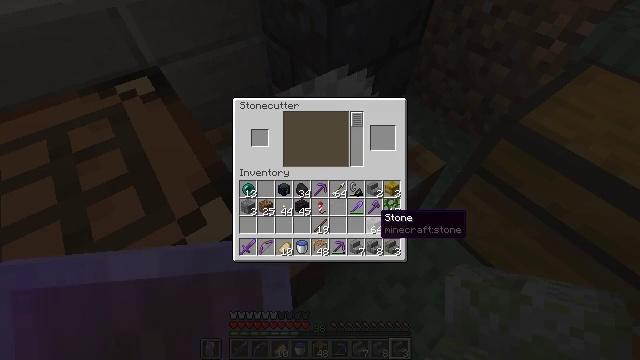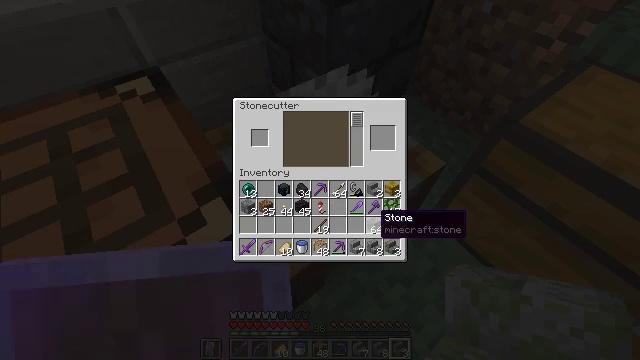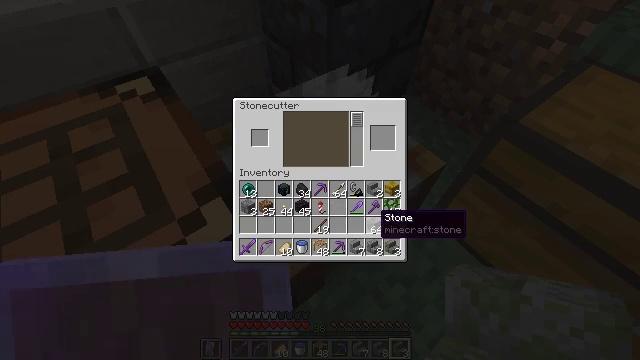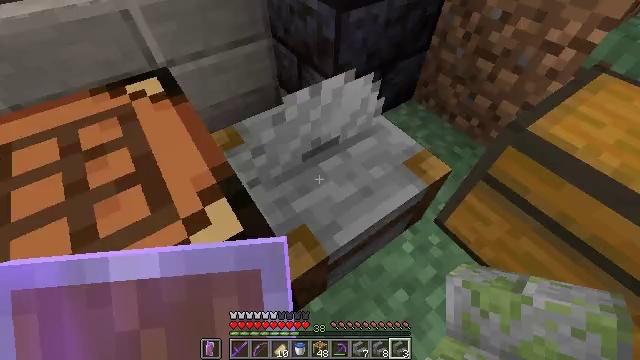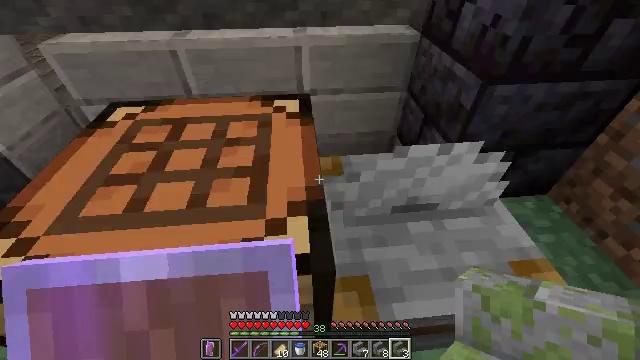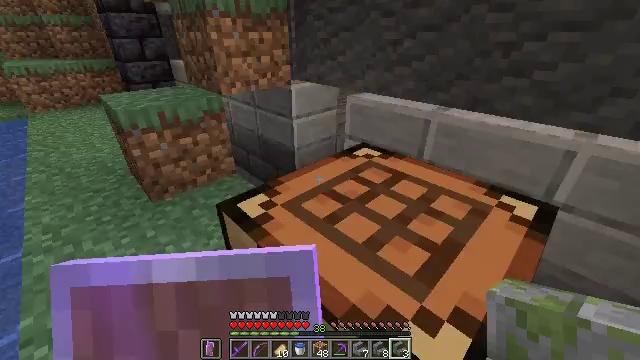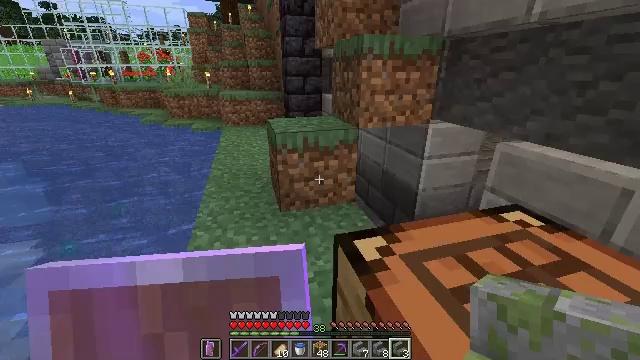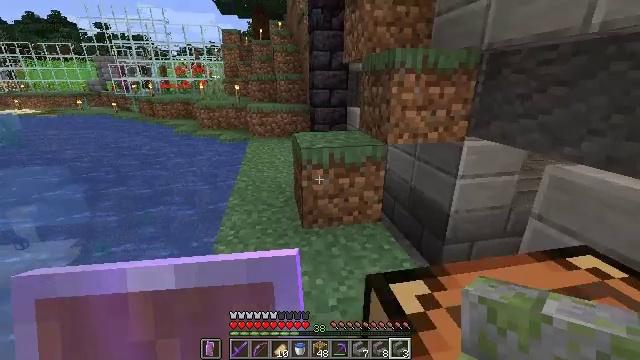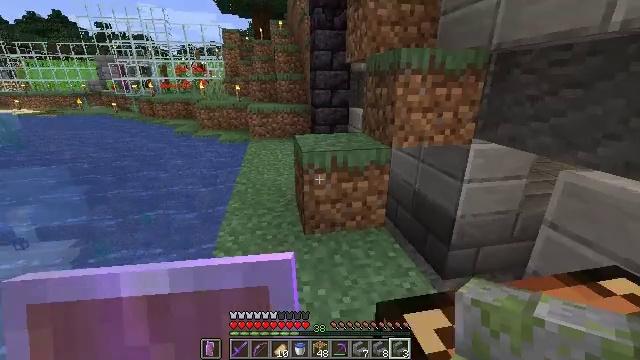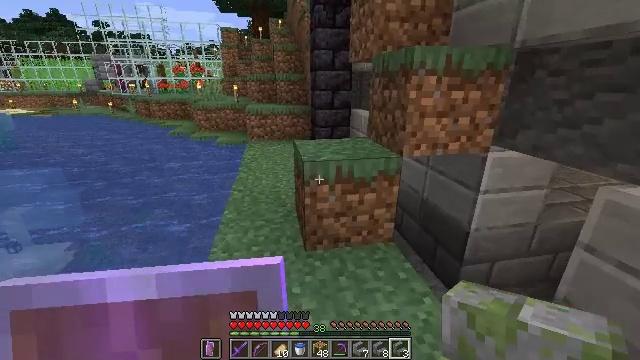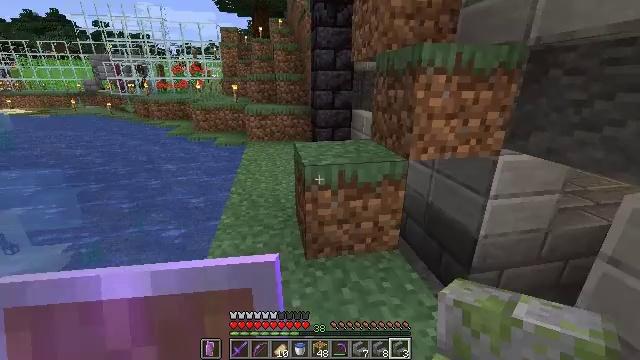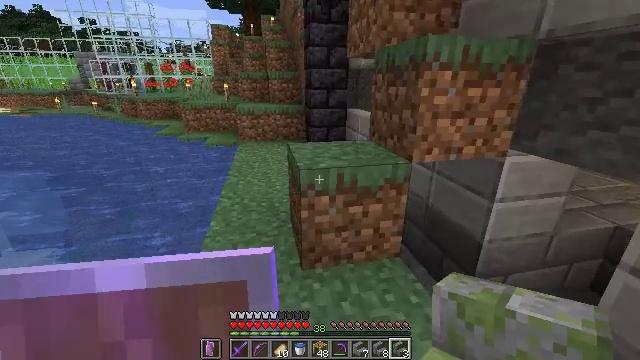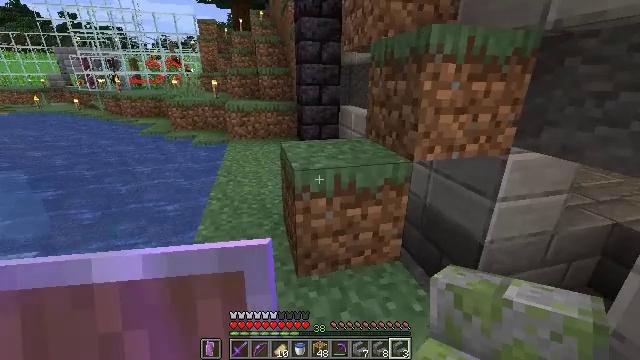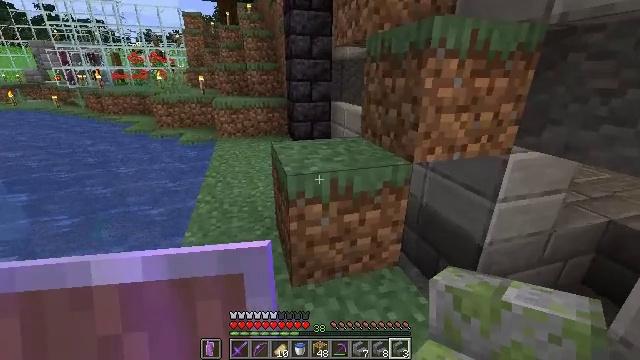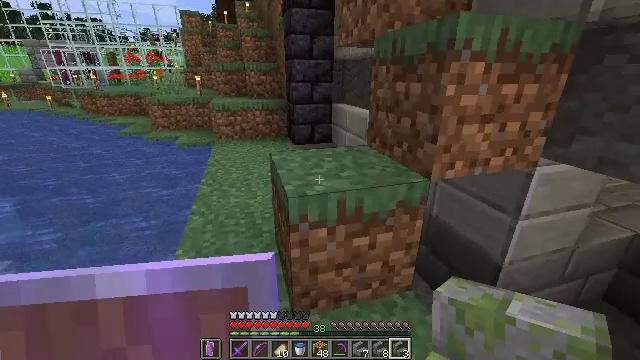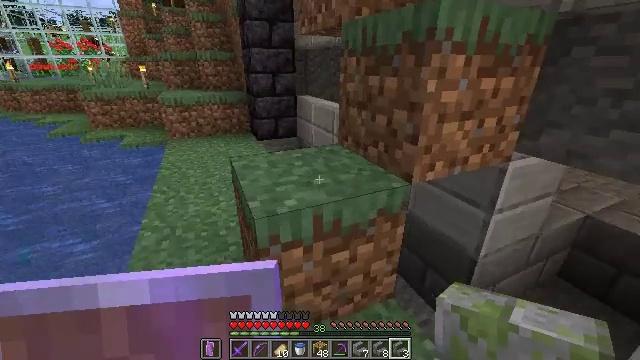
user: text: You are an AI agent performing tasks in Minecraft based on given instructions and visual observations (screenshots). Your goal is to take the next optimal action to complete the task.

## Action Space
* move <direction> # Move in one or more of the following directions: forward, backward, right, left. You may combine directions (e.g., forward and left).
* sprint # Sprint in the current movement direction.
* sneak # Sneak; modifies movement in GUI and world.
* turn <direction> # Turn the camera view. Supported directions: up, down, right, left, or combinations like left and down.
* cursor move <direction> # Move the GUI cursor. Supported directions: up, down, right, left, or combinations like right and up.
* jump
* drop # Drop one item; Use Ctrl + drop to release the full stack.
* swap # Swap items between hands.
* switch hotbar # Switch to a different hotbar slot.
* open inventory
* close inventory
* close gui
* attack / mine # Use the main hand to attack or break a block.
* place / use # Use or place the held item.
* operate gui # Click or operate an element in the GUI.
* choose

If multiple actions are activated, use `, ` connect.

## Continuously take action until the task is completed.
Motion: motion action
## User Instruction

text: Attack the andesite wall to dismantle it.
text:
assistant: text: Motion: no_op
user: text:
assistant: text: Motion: no_op
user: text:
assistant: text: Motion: turn left
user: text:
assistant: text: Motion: turn left and up
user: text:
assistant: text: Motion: turn left and up
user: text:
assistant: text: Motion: move forward, turn left and up
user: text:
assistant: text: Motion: move forward, turn left and up
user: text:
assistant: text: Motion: move forward
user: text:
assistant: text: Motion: move forward
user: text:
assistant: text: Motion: move forward
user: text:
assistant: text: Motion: move forward, turn right
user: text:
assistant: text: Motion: move forward, turn right
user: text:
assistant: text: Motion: move forward, turn right
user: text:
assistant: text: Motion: move forward
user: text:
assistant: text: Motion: move forward, turn right and down
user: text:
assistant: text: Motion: move forward, turn right and down
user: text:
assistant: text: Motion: move forward, turn right and down
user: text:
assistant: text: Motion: move forward, turn right and down
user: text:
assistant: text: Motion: move forward
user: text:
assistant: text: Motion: move forward
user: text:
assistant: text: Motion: move forward
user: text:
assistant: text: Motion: move forward, turn left and up
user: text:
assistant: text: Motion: move forward, turn left and up
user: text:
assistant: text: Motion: move forward
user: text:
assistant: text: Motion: move forward, turn left and up
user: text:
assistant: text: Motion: move forward, turn left and up
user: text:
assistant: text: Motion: move forward, turn left and up
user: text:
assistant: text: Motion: move forward, turn left and up
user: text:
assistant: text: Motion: move forward
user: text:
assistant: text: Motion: move forward